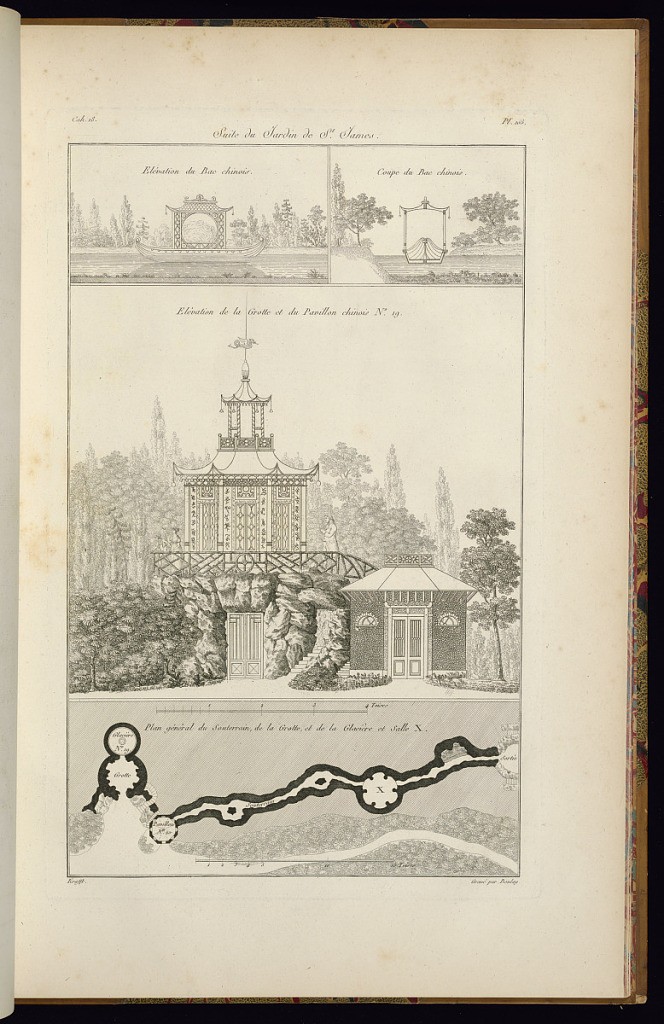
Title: Suite du Jardin de St. James
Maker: Jean-Charles Krafft, French, 1764 - 1833
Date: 1812
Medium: Etching and engraving on paper
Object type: Print
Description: An architectural print illustrating various garden buildings and structures, including an elevation and section for a Chinoiserie punt (boat), an elevation for a Chinese style pavilion and grotto with a figure and surrounding trees and landscape, along with an underground plan for the grotto and icehouse. The plate is titled, signed, and numbered.